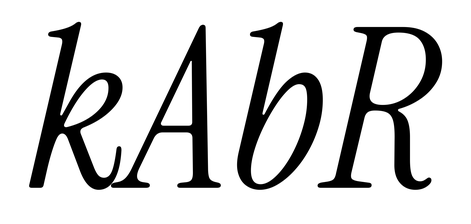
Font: InstrumentSerif-Italic